Question: I'm trying to make a percentage text that displays a progress amount but i'm trying to avoid the percentages printing out like this:
'Progress: 10% Progress: 11% Progress: 12% Progress: 13%'
How can erase and write over the current line? Iv'e tried using the
and characters but neither seems to work. Every single thing I found before has been for either for Python 2 or Unix so i'm not even sure which of those is the problem (if even one of them) because i'm not using either. Does anyone know how I can do this with Python 3 running Windows 7? This is the unworking code that I have currently, but I've tried plenty of other things.
'''
print('Progress: {}%'.format(solutions//possibleSolutions),flush=True,end="
")
'''
EDIT:
This is not a problem if I'm executing the program from command prompt so I don't think it is a problem with windows. I tried updating Python from what i was using previously (3.4.1) to the latest v3.4.3 and the issue is the same.
Heres a screenshot of the problem:

This is the best I can do at taking a screenshot of the issue. It appears as if each time I move the cursor farther to the left (passed one of the Progress:'s) that the gray area between the text and the cursor gets larger
# EDIT 2: The problem is that IDLE does not support ASCII control codes. Solution: Use a different IDE.
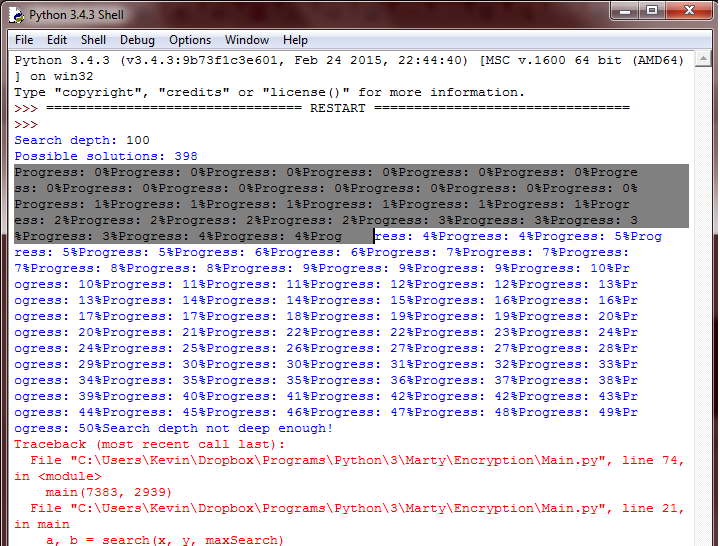
Answer: You can use print:
'''
print('Progress: {}%'.format(solutions),flush=True,end="
")
'''